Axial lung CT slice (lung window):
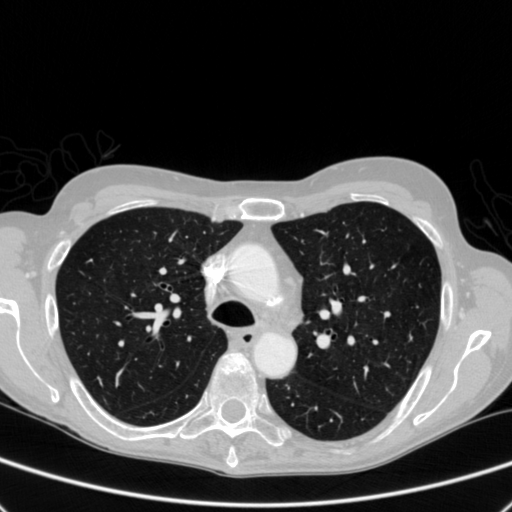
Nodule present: no